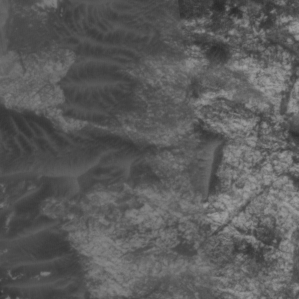
Label: non_frost